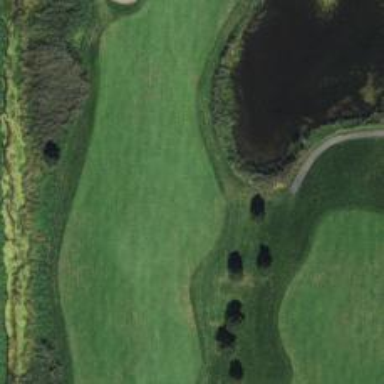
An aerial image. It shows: View of golf hole.